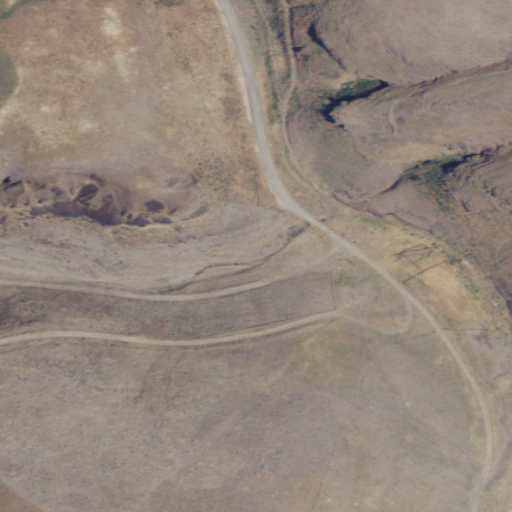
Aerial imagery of valley in Washington named Chambers Gulch containing grassland and shrub